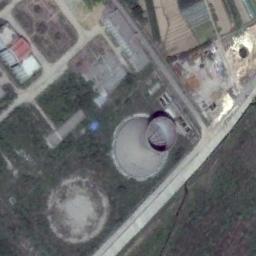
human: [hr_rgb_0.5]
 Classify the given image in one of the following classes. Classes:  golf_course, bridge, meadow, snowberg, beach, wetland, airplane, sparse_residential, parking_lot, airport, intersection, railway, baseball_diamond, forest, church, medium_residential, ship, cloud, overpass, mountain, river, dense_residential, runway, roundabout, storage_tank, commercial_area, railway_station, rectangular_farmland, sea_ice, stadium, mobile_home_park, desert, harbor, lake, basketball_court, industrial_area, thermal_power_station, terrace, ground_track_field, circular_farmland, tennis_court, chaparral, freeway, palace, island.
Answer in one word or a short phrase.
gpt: thermal_power_station